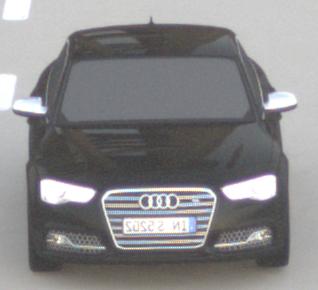
Make: Audi
Model: S5
Detailed model: F5
Model produced from: 2016
Model produced until: 2019
Doors: 2
Color: black
Road condition: dry road
Daytime: sunrise or sunset
Contrast: low contrast